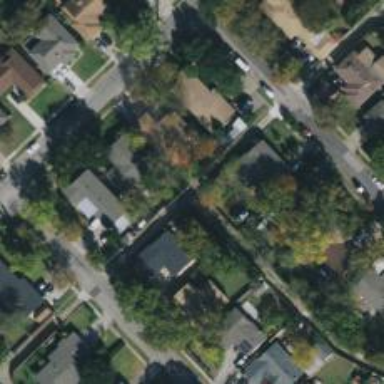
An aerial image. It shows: Alley classified as service road.